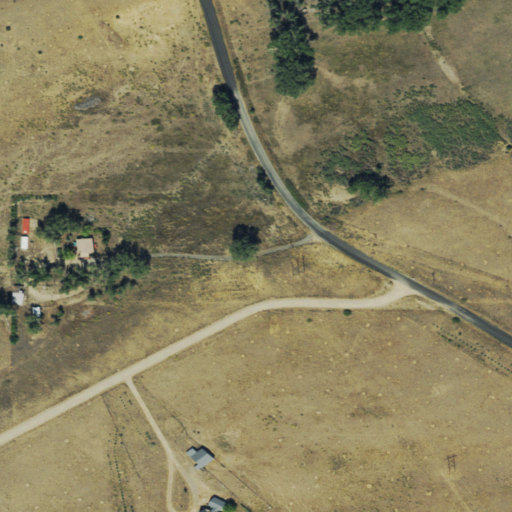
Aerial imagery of valley in Colorado named Raspberry Gulch containing shrub, grassland, open development, herbaceous wetlands, woody wetlands, deciduous forest, and low intensity development